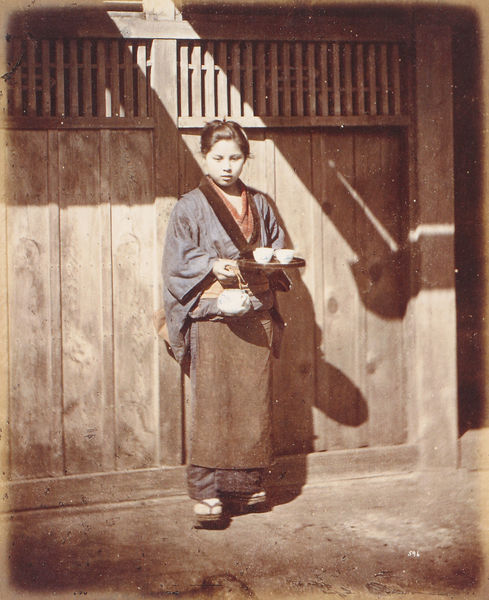
Titel: Teehausmädchen, Japan
Künstler: Felice Beato
Institution: Köln, Agfa Photohistorama
Schlagwörter: blau, schatten, frau, frisur, holz, licht, rot, wand, kleidung, mensch, tablett, sonne, kanne, schalen, japan, weiblich, tasse, tee, foto, fotografie, photographie, scheune, asien, zeremonie, photo, tracht, china, tassen, teekanne, teetasse, tradition, historisch, werk, kimono, teezeremonie, ethnologie, ethnographie